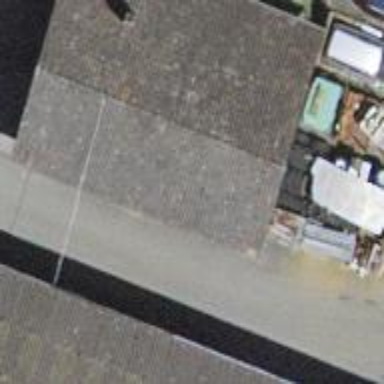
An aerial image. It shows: Garage.